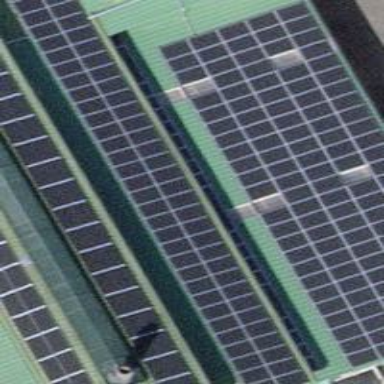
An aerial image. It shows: Solar power generator with photovoltaic panels.